Question: i am passing combox value as parameter to crystal report but when i run my application it asks me for the value, given below. How to avoid/skip this prompt dialog and directly pass value from combobox to crystal report?

this is my code:
'''
private void button2_Click(object sender, EventArgs e)
{
DataSet ds = new DataSet();
DataTable dt = new DataTable();
dt.Columns.Add("id", typeof(Int16));
dt.Columns.Add("month", typeof(string));
foreach (DataGridViewRow row in dataGridView1.Rows)
{
dt.Rows.Add(row.Cells[0].Value, row.Cells[1].Value);
}
ds.Tables.Add(dt);
ds.WriteXmlSchema("sample.xml");
CrystalReport2 rpt = new CrystalReport2();
rpt.SetParameterValue("name",comboBox1.Text);
rpt.SetDataSource(ds);
crystalReportViewer1.ReportSource = rpt;
}
'''
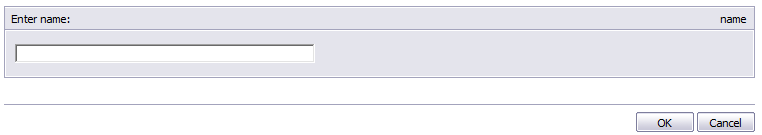
Answer: try replacing
'''
rpt.SetParameterValue("name",comboBox1.Text);
'''
with
'''
rpt.ParameterFields.Item["name"].CurrentValues = comboBox1.Text;
rpt.ParameterFields.Item["name"].HasCurrentValue = true;
'''
if it doesn't work try this
'''
var param= new CrystalDecisions.Shared.ParameterValues();
var paramVal = new CrystalDecisions.Shared.ParameterDiscreteValue();
paramVal.Value = comboBox1.Text;
param.Add(paramVal);
rpt.SetParameterValue("name", param)
'''
I have adapted the code from <URL> for you